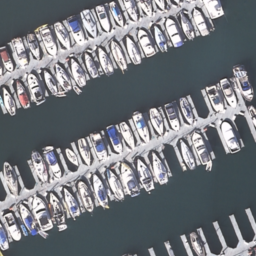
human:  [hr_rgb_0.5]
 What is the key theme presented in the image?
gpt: harbor